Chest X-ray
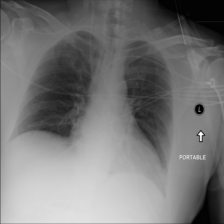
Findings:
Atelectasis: negative
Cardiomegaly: negative
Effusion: negative
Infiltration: negative
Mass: negative
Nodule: negative
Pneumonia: negative
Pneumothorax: negative
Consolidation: negative
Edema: negative
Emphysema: negative
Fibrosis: negative
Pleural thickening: negative
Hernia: negative